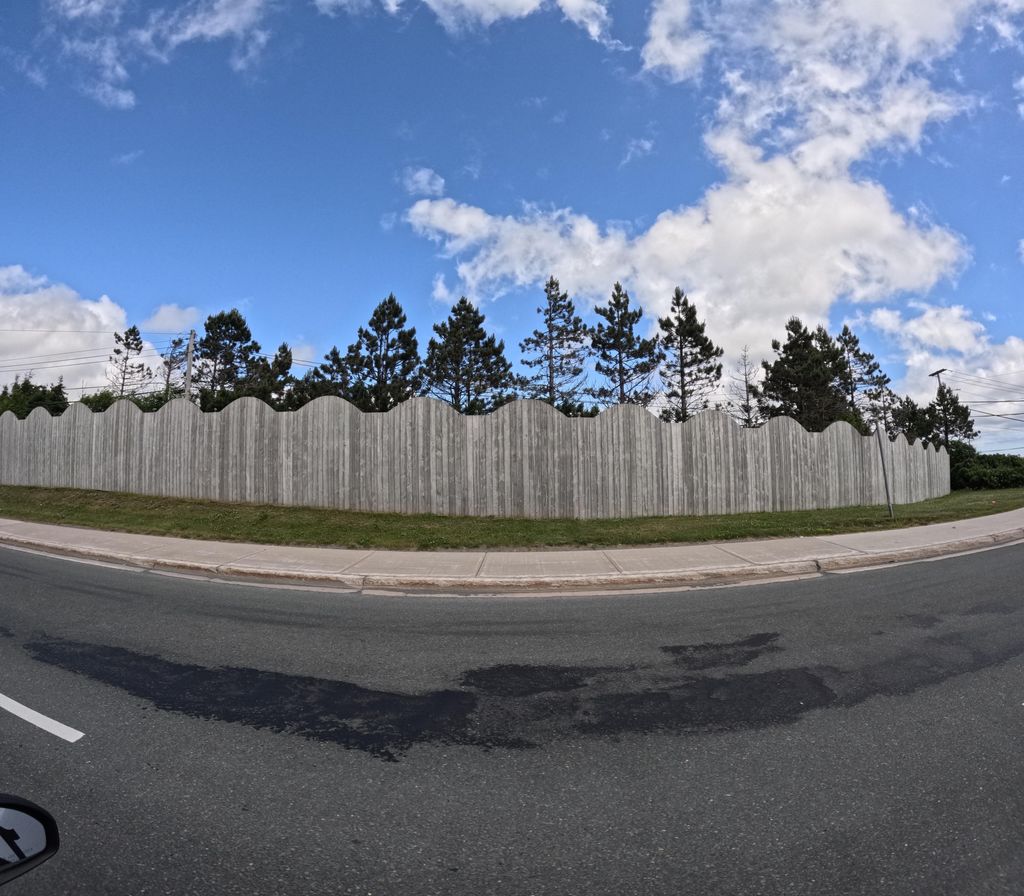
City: st_johns